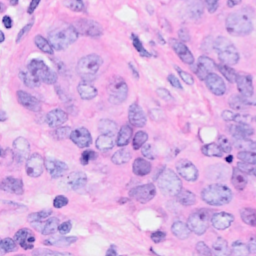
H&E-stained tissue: Breast